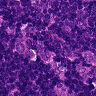
Metastatic tissue present: yes